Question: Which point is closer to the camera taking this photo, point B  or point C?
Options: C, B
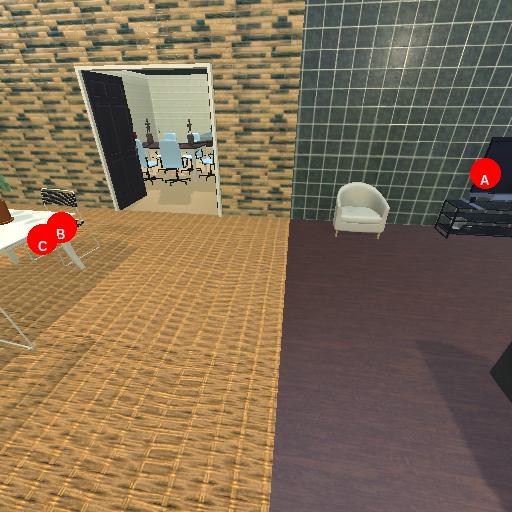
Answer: C